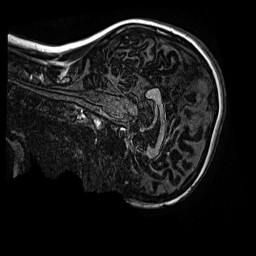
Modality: MP2RAGE
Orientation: sagittal
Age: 12
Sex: female
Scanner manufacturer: siemens
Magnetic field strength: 3 T
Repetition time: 4 s
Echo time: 0.00299 s